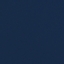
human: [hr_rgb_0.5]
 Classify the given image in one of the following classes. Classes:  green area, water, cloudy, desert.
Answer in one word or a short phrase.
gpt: water